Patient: sex M, age 47
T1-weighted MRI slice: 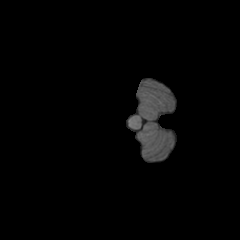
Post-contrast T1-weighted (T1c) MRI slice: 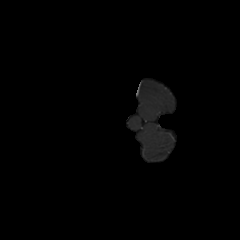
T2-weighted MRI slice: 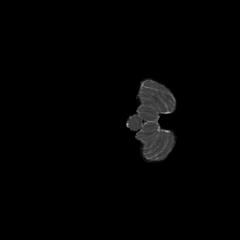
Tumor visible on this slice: no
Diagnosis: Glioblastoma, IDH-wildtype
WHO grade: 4